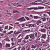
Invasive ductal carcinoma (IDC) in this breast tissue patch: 1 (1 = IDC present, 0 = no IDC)